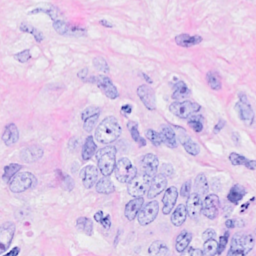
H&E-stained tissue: Breast